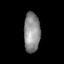
Tissue: skin
Cell type: Epithelial cells
Senescence score: 0.8185
Nuclear area (px): 630
Mean DAPI intensity: 140.873